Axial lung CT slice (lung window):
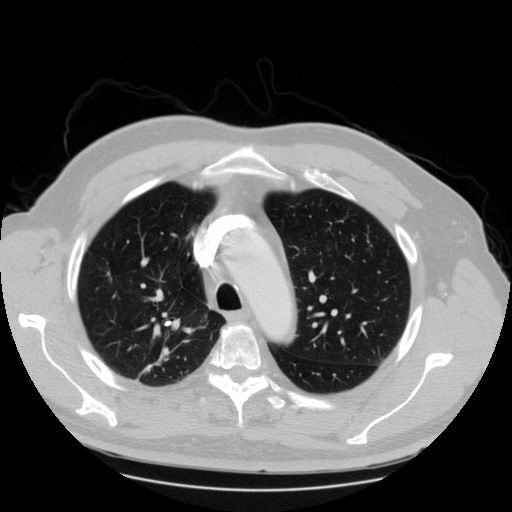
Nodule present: no